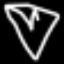
Label: diamond